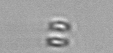
Label: Chaetoceros